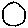
Label: circle